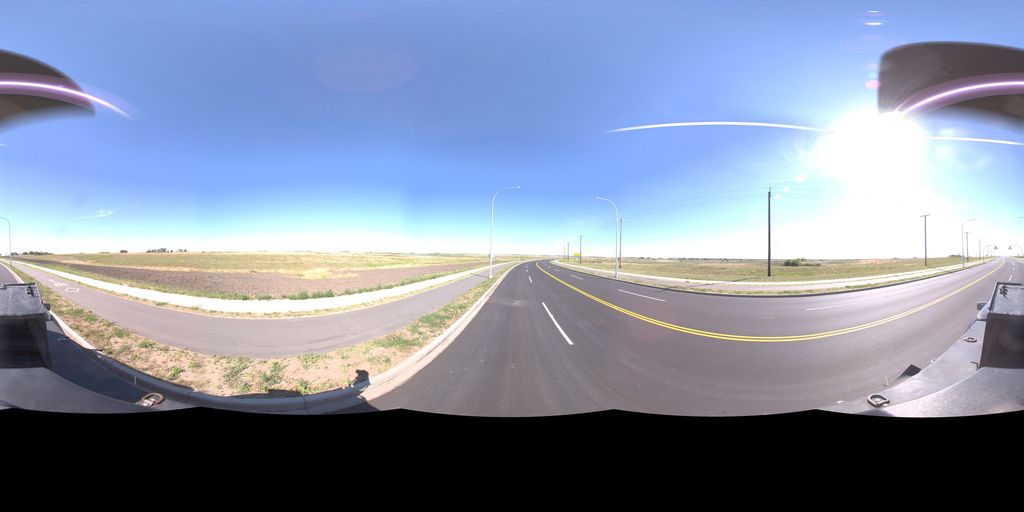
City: saskatoon